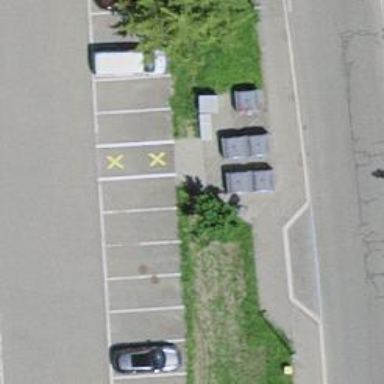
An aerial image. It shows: Recycling container at amenity designated for recycling.